Question: I wish to know the best way to hide a specific user from a table ?
In my case, I want to hide the user that is no longer active.
'''
$users = User::where('id', '!=', '#id of disabled user')->get();
'''
'''
@foreach ($users as $user)
// print the table
@endforeach
'''
Am I close at all ?

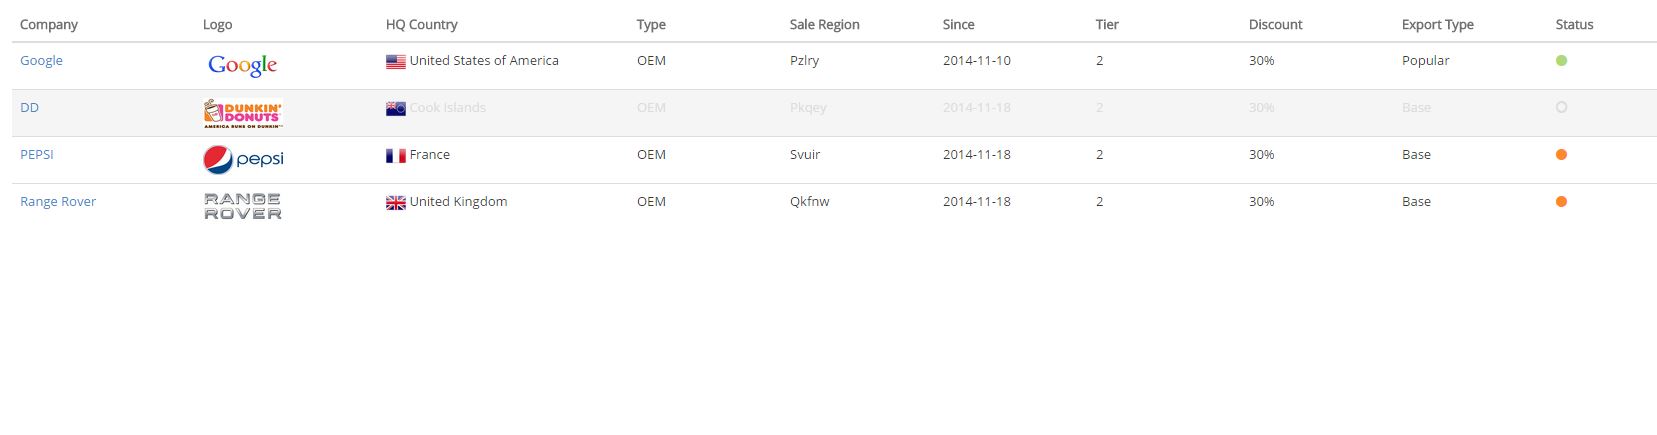
Answer: Just a "normal" where statement
'''
$users = User::where('active', '!=', 2)->get();
'''